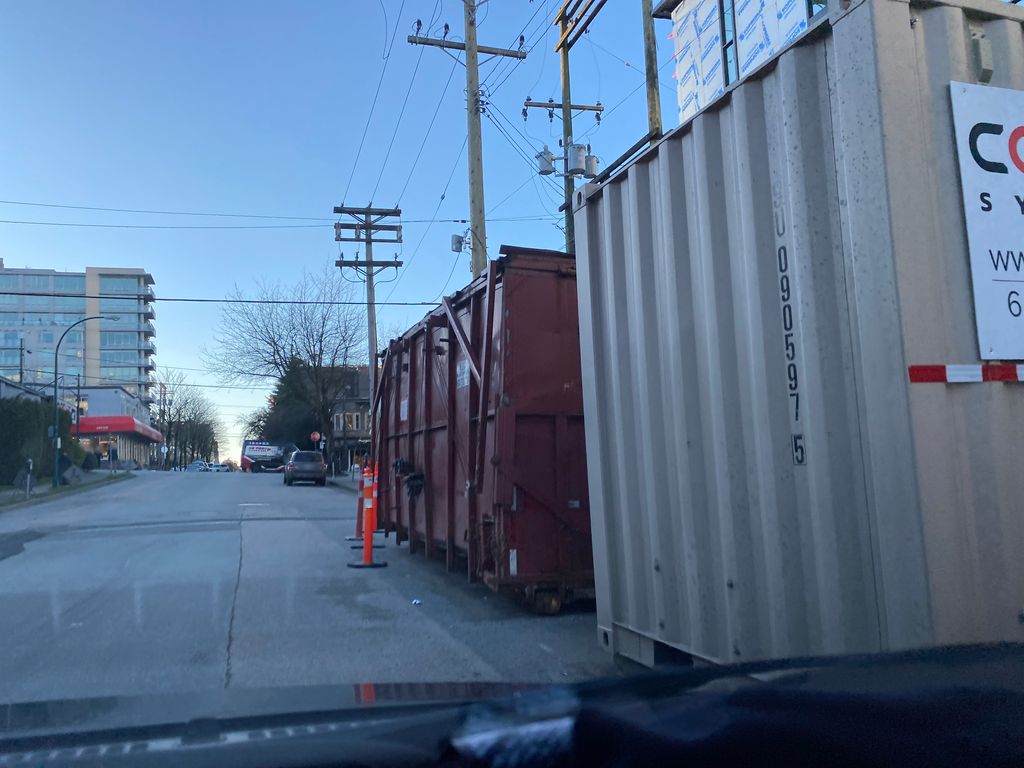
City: vancouver